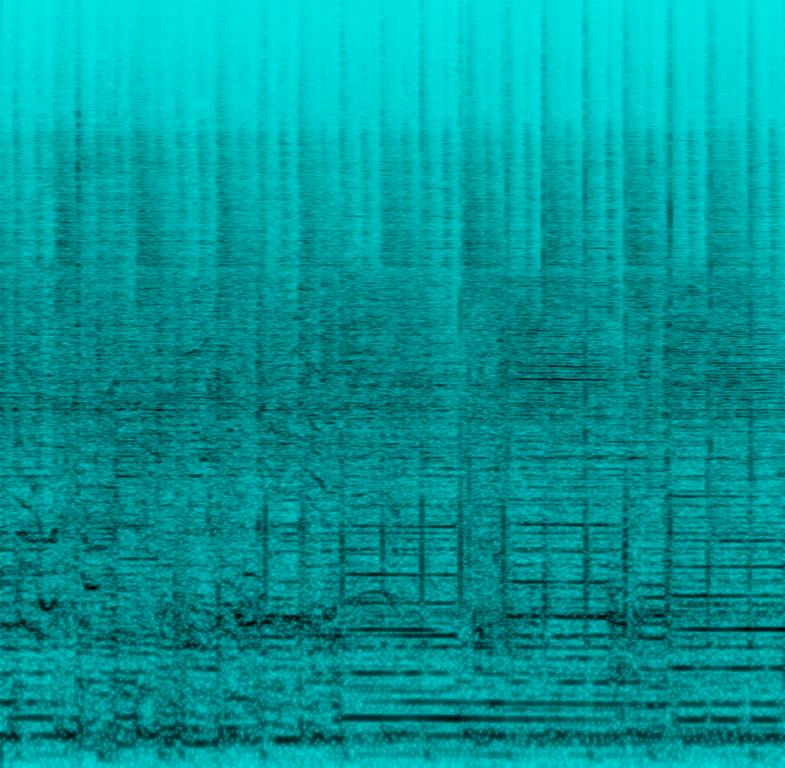
This song contains a digital/acoustic drum holding a simple groove with an e-bass while two distorted e-guitars are playing a melody with one being the lead. A male voice is singing in a higher register while you can hear hand clapping to the rhythm. This is an amateur recording and in poor audio-quality. This song may be playing at a live concert.